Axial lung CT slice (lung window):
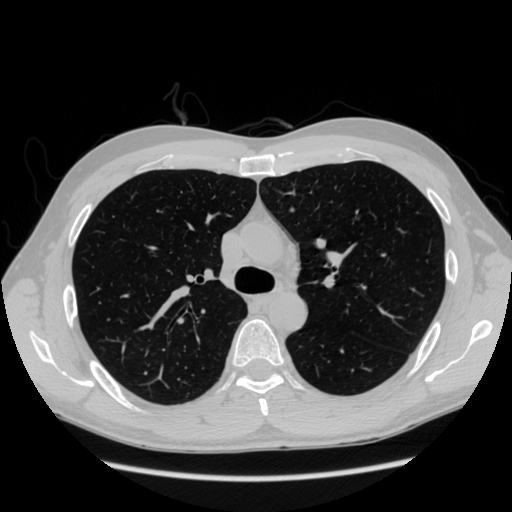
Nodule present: no